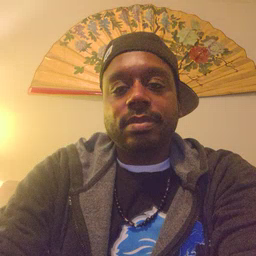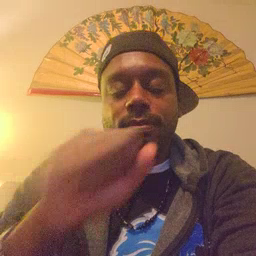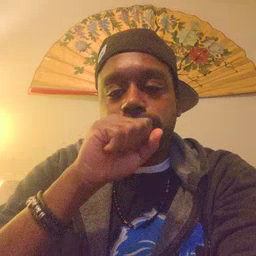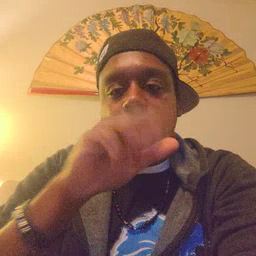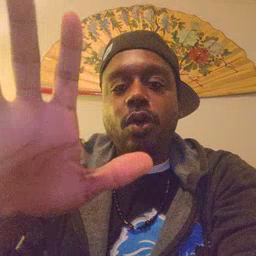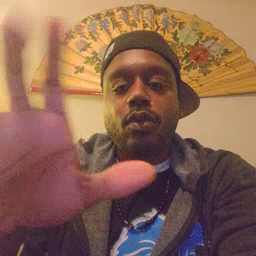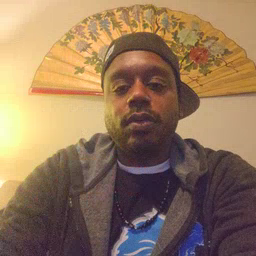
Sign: blow